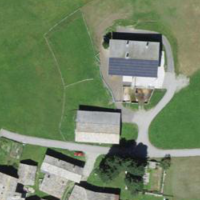
EUNIS habitat code: 55
Species observed at this site:
Motacilla alba
Passer domesticus